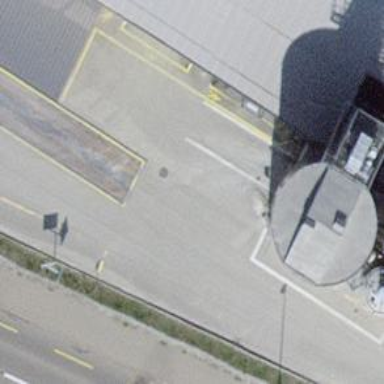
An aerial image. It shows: Weighbridge facility.